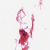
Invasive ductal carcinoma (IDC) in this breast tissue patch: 0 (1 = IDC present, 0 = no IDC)